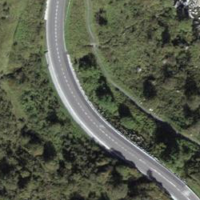
EUNIS habitat code: 24
Species observed at this site:
Carduus personata